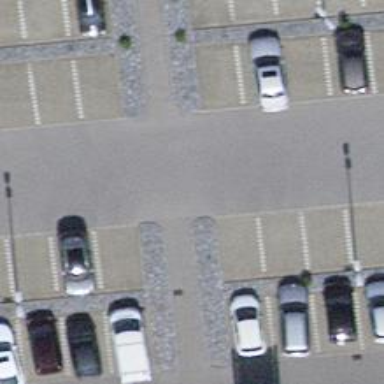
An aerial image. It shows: Parking aisle designated as service road.